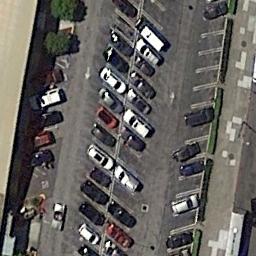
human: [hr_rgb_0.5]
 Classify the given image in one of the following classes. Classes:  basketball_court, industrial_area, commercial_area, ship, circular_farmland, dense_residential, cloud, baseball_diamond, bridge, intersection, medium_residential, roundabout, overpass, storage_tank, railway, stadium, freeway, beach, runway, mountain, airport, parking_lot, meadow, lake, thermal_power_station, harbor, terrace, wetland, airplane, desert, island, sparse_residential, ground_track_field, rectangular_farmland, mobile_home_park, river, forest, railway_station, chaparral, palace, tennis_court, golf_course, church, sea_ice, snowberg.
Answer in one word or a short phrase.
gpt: parking_lot